Question: I developed message system with bootstrap 3 tabs (<URL>
Of course I am using its vertical to style. So there is following;

I am just sending to member', I can't send to member'.
This page's design before left side (so tab-title) get php listing to messages titles (with MySQL DISTINCT). Then so the same code getting messages.
<URL>
The Yellow button, (so it is "submit button") jquery posting with ajax my request to php file. There is its code;
'''
<button m_isim="<?php echo $_SESSION['uyeIsim'];?>" m_atan="<?php echo $_SESSION['uyeId'];?>" m_alan="<?php echo $msjGelenUye['mesaj_alan_id'];?>" class="btn btn-warning btn-sm" id="btn-chat">Gonder</button>
'''
Information about the variable
'''
$_SESSION['uyeIsim'] -> user name
$msjGelenUye['mesaj_alan_id'] -> user reciever
m_atan -> transmitter
'''
jQuery post code following;
'''
$("#btn-chat").click(function(event){
var msjGonderenData = {
"mesaj_atan_id" : $(this).attr('m_atan'), //user transmitter
"mesaj_alan_id" : $(this).attr('m_alan'), //user receiver
"mesaj" : $("#btn-chat-input").val() //message content
};
var msjAtanIsim = $(this).attr('m_isim'); //transmitter name
//alert(msjGonderenData['mesaj']); //just control, This is "Mustafa" working but "Alican" doesn't work
$.ajax({
type :"POST",
url :"inc/request/msjGonder.post.php",
data :msjGonderenData,
success :function(cvp){
if(cvp != "1"){
$(".postCevap").html(cvp);
}else{
//add current message list sent message
$("ul#"+msjGonderenData['mesaj_alan_id']+".chat").append("<li class="right clearfix"><span class="chat-img pull-right"><img src="http://placehold.it/50/FA6F57/fff&text="+msjAtanIsim+"" alt="" /></span><div class="chat-body clearfix"><div class="header"><small class="text-muted"><span class="glyphicon glyphicon-time"></span>&nbsp;Simdi</small><strong class="pull-right primary-font">"+msjAtanIsim+"</strong></div><p>"+msjGonderenData['mesaj']+"</p></div></li>");
}
}
});
});
'''
following code;
'''
<?php
include '../db.connect.php';
//bootstrapAlertBox
$msj_atan = $_POST['mesaj_atan_id']; //transmitter
$msj_alan = $_POST['mesaj_alan_id']; //reciever
$msj = $_POST['mesaj'];
if(!isset($msj)){
echo bootstrapAlertBox("info","<b>Bos</b> mesaj gonderemezsiniz !");
}else{
try{
$mdb->insert("mesaj",array(
'mesaj_atan_id' => $msj_atan,
'mesaj_alan_id' => $msj_alan,
'mesaj' => $msj,
'tarih' => getDateTime(),
'ip' => getIP()
));
echo "1";
}catch(Exception $e){
echo bootstrapAlertBox("danger","<b>Bilinmedik Hata: <u>".$e->getMessage()."</u> Lutfen tekrar deneyin.</b>");
}
}
?>
'''
How do solve this ?
Thank you for interest.
Best regards..
for (@Franky)
Hmm, I guess understood. Firstly my code translate to html standart (so I added attributes before )
For instance, 'm_isim -> data-m-isim'
Secondly, I deleted repeat every 'ID' attributes. After these operations first and second tabs can be request the POST.
I think there is some my did mistakes. I don't know them. Because I don't found :/ (What interesting code I write?)
Second tab posting but data added first tab inside (both empty and added added db by first tab id). Chat list tag is 'ul' I transform it to this;
'<ul class="chat">' -> '<ul class="chat" data-code="r21>">', ; r is constant and 21 number is user receiver id (from db)
I couldn't this problem solved.
jQuery last codes following;
'''
var mesajAlanId = $("span.input-group-btn button").data('m-alan');
$("span.input-group-btn").click(function(event){
var msjGonderenData = {
"mesaj_atan_id" : $(".receiver-"+mesajAlanId).data('m-atan'), //user transmitter
"mesaj_alan_id" : $(".receiver-"+mesajAlanId).data('m-alan'), //user receiver
"mesaj" : $("input[data-receiver-text=""+mesajAlanId+""]").val() //message content alan_id
};
var msjAtanIsim = $(".receiver-"+mesajAlanId).data('m-isim'); //transmitter name
alert(msjGonderenData.mesaj);
$.ajax({
type :"POST",
url :"inc/request/msjGonder.post.php",
data :msjGonderenData,
success :function(cvp){
$(':input','.input-group').not(':button, :submit, :reset, :hidden').val('').removeAttr('checked').removeAttr('selected');
if(cvp != "1"){
$(".postCevap-"+mesajAlanId).html(cvp);
}else{
//add current message list sent message
//msjGonderenData.mesaj_alan_id
$("ul.chat[data-code='r"+msjGonderenData.mesaj_alan_id+"']").append("<li class="right clearfix"><span class="chat-img pull-right"><img src="http://placehold.it/50/FA6F57/fff&text="+msjAtanIsim+"" alt="" /></span><div class="chat-body clearfix"><div class="header"><small class="text-muted"><span class="glyphicon glyphicon-time"></span>&nbsp;Simdi</small><strong class="pull-right primary-font">"+msjAtanIsim+"</strong></div><p>"+msjGonderenData.mesaj+"</p></div></li>");
}
}
});
});
'''
Live codes updated;
<URL>
user-name:
password: and, Refresh page when you did login. Right top corner, inbox > see all.
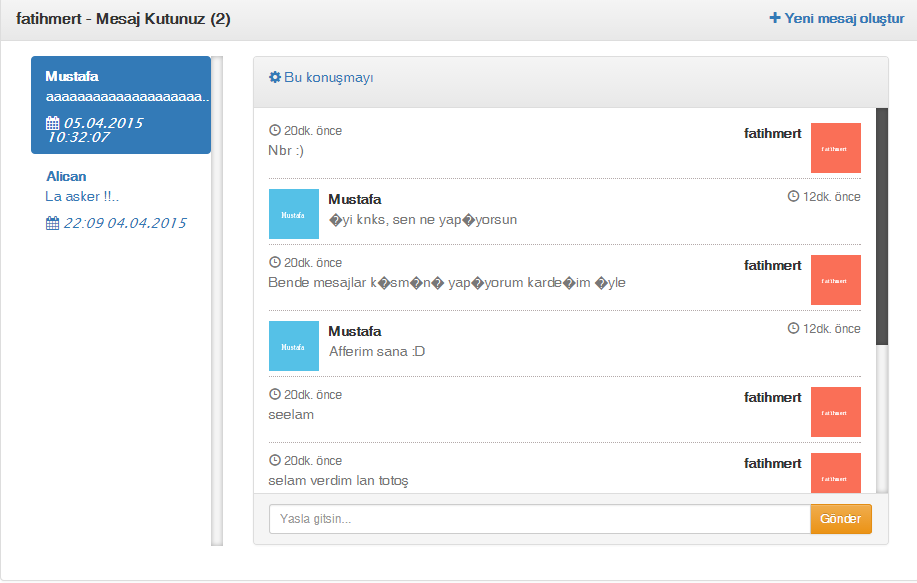
Answer: The problem is with your 'HTML' code
Below is the html for 'Mustafa'.
'''
<div class="panel-footer">
<div class="input-group">
<input type="text" placeholder="Yasla gitsin..." class="form-control input-sm" id="btn-chat-input">
<span class="input-group-btn">
<button id="btn-chat" class="btn btn-warning btn-sm" m_alan="31" m_atan="18" m_isim="fatihmert">Gonder</button>
</span>
</div>
<div class="postCevap"></div>
</div>
'''
Html For 'Alican'.
'''
<div class="panel-footer">
<div class="input-group">
<input type="text" placeholder="Yasla gitsin..." class="form-control input-sm" id="btn-chat-input">
<span class="input-group-btn">
<button id="btn-chat" class="btn btn-warning btn-sm" m_alan="21" m_atan="18" m_isim="fatihmert">Gonder</button>
</span>
</div>
<div class="postCevap"></div>
</div>
'''
The Button and the input field has same 'id' which is not correct. That is why your code isn't working. Please use class for better compatibility of code.
Note: Avoid using 'm_alan', 'm_atan', 'm_isim' for storing data in 'Html' tags use the standard 'data-m-alan', 'data-m-isim' && 'data-m-atan' Instead.